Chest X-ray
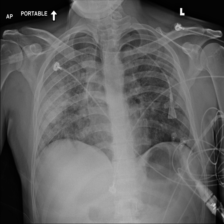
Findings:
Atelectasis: negative
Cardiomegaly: negative
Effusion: negative
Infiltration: positive
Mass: negative
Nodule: negative
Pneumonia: negative
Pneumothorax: negative
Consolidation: negative
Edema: negative
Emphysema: negative
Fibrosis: negative
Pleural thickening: negative
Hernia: negative